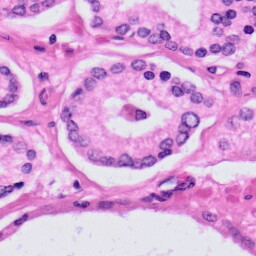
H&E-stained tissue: Prostate